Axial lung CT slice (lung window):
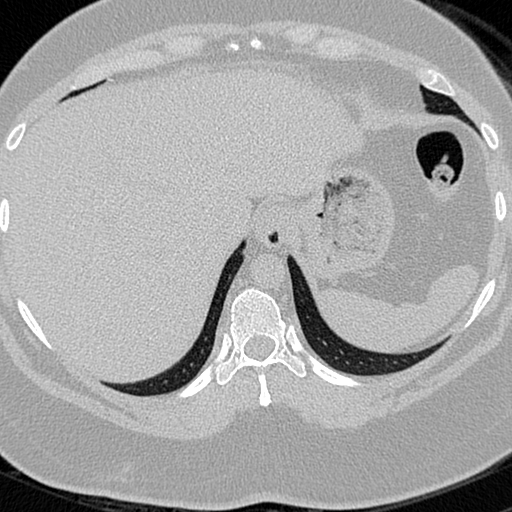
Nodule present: no